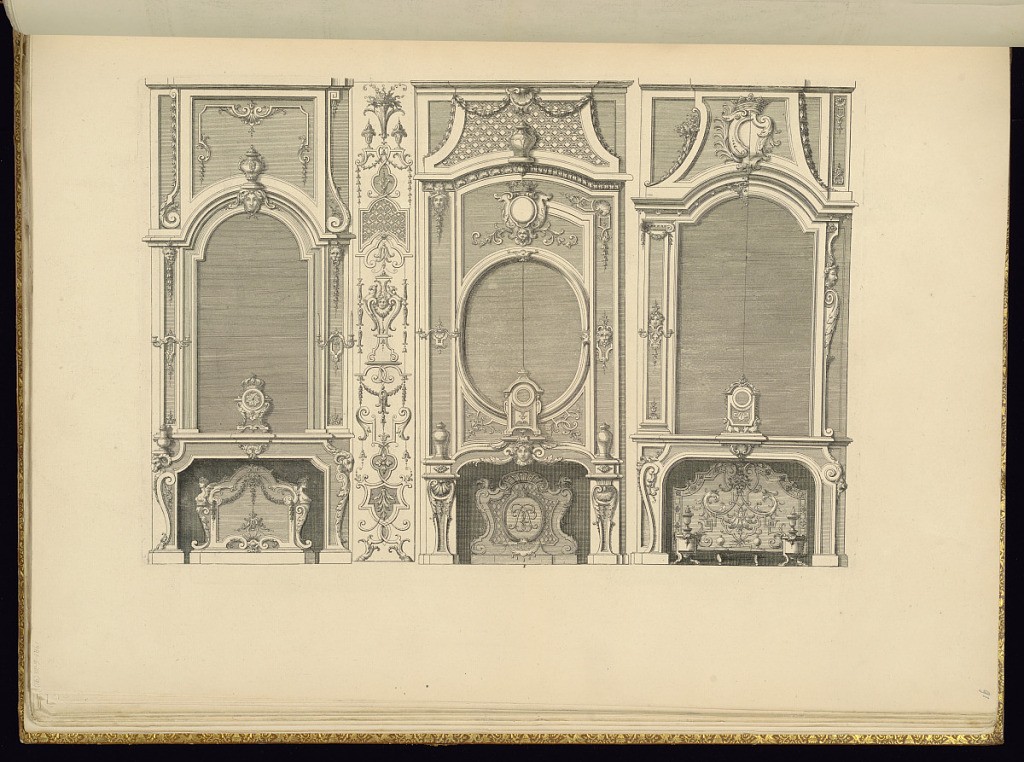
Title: Chimneypiece Designs
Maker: Jean Berain, the elder, French, 1640-1711
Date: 1711
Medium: Engraving on laid paper
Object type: Bound print
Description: Three chimneypiece designs. Each chimneypiece features a clock on its mantel in front of a large wall mirror. The right two chimneypieces are divided down the center to offer variations of forms and motifs within the single design. The plate is not signed but is lettered "I."